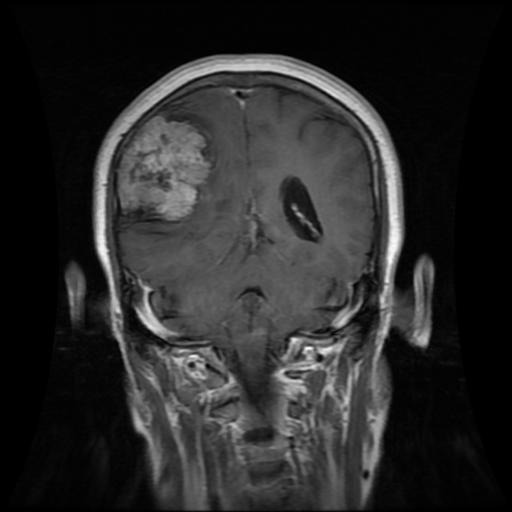
Label: meningioma